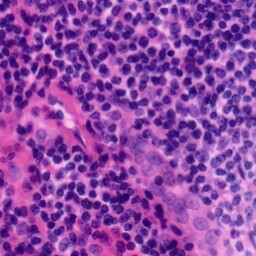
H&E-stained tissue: Tonsil